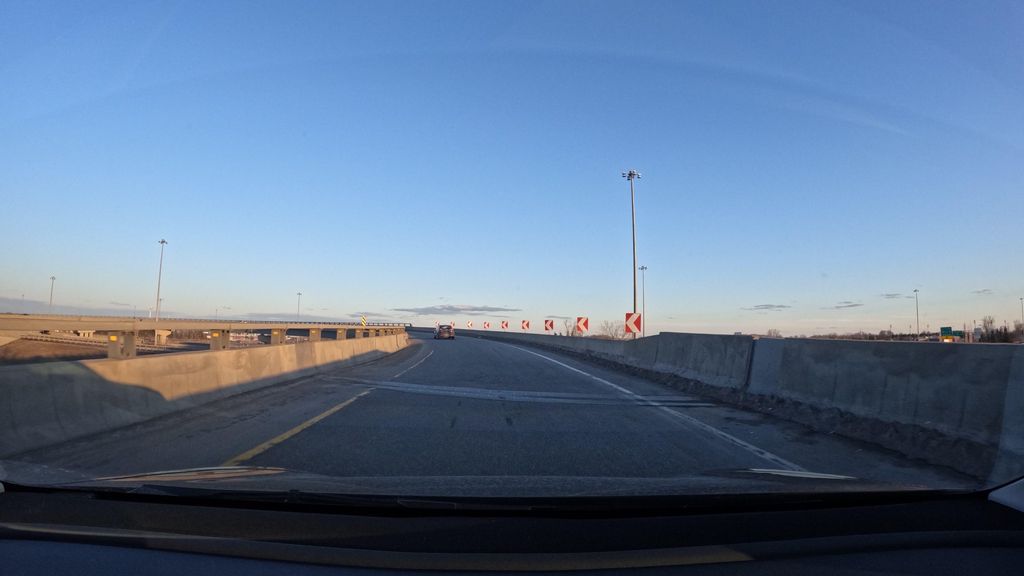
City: montreal